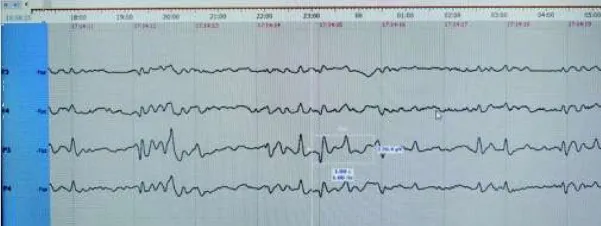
lctal EEG showing repetitive sharp and slow waves (sharp wave corresponds to myoclonic jerk), predominantly in P3 and P4 (with higher amplitude in P3). . Rye. 1. Ictal EEG pokazuje powtarzajace sie ostre i wolne fale (fala ostra odpowiada mioklonicznemu szarpnieciu), glownie w P3 i P4 (z wyzsza amplituda w P3).
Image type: electrography (eeg)